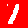
Digit: 1